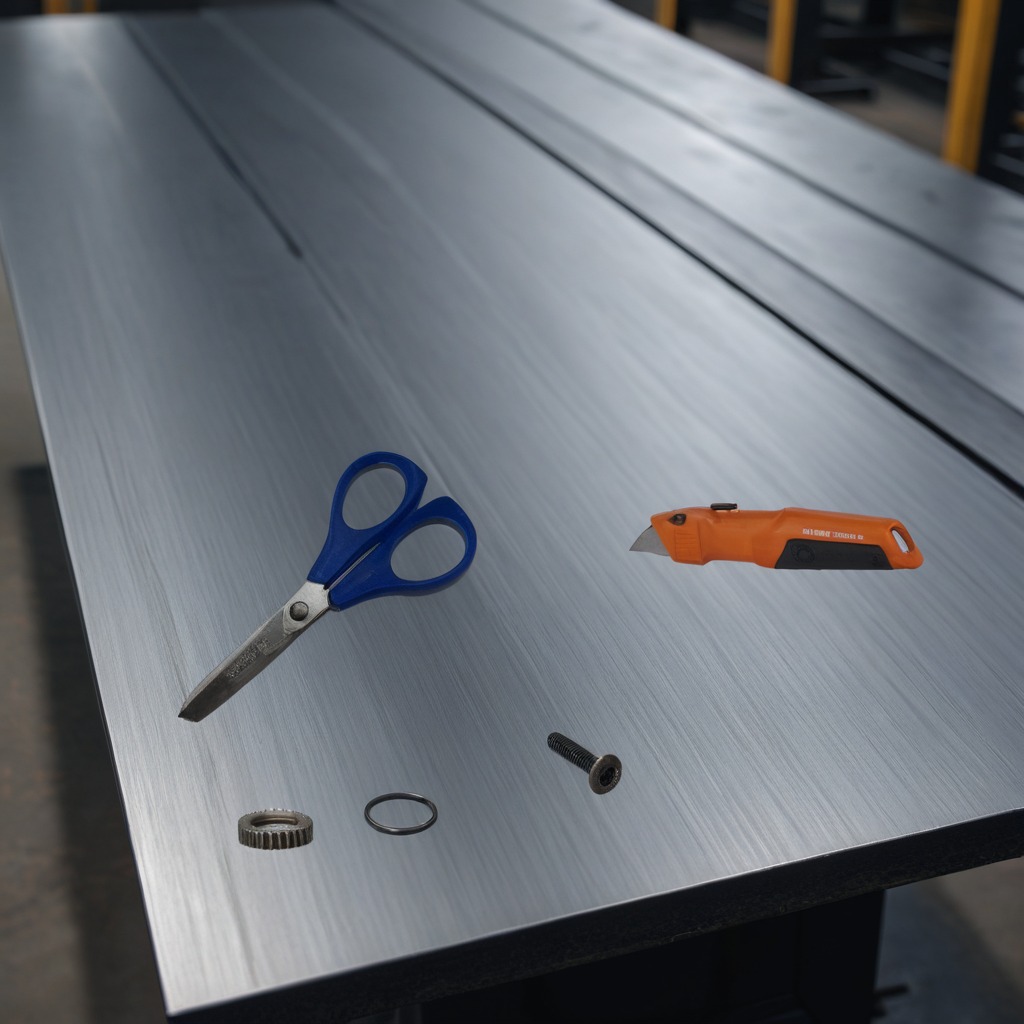
A rubber Oring, a steel gear with teeth, a utility knife, a metal machine screw, and a pair of scissors are lying on the cold steel table in a mining workshop.